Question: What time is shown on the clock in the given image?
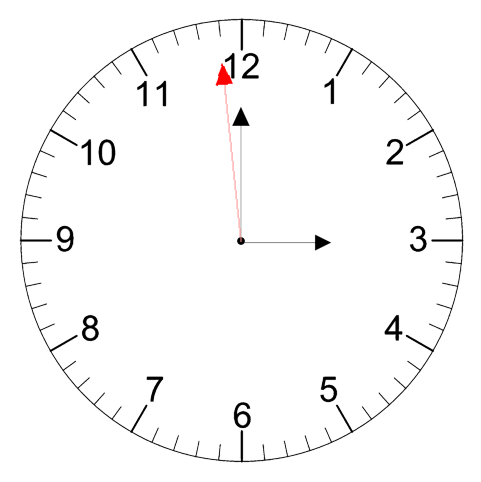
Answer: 02:59:59